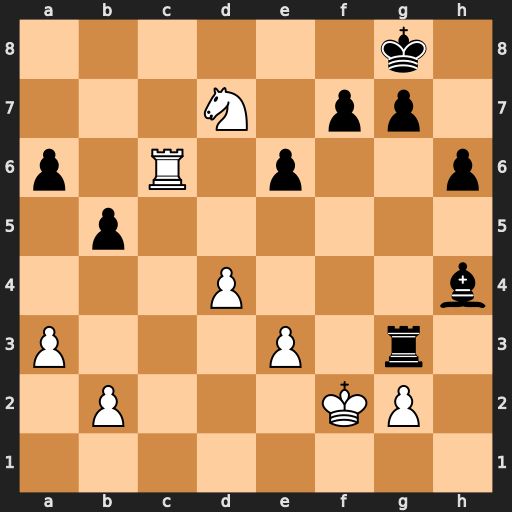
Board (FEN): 6k1/3N1pp1/p1R1p2p/1p6/3P3b/P3P1r1/1P3KP1/8
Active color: w
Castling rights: -
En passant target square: -
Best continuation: Rc8+ Kh7 Nf8+